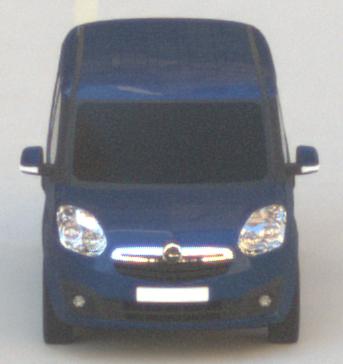
Make: Opel
Model: Combo Combi L1H1 1.4
Detailed model: Combo (D) Combi
Model produced from: 2012/01
Model produced until: 2013/11
Doors: 5
Color: blue
Road condition: dry road
Daytime: morning or afternoon
Contrast: low contrast